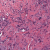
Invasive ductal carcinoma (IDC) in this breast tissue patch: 1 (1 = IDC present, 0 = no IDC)